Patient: sex F, age 56
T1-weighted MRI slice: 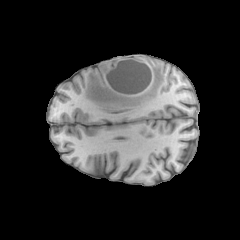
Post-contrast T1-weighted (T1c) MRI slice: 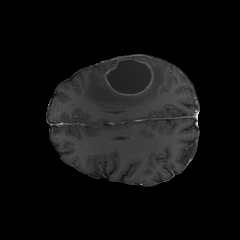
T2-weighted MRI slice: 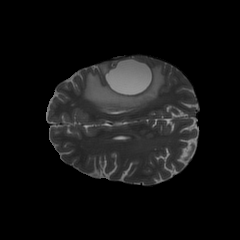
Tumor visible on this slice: yes
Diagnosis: Glioblastoma, IDH-wildtype
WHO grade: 4